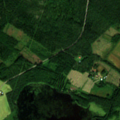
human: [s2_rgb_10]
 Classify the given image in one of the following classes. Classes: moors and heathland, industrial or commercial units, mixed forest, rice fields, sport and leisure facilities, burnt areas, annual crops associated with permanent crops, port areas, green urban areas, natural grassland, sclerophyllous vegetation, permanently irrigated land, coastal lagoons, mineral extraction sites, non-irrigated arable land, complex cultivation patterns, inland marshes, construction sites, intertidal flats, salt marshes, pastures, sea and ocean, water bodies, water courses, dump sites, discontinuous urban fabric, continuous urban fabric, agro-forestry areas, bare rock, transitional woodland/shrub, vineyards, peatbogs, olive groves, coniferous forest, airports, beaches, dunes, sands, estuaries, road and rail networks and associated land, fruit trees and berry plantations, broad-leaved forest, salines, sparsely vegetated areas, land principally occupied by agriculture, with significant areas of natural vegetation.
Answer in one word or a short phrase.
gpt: land principally occupied by agriculture, with significant areas of natural vegetation, coniferous forest, mixed forest, water bodies